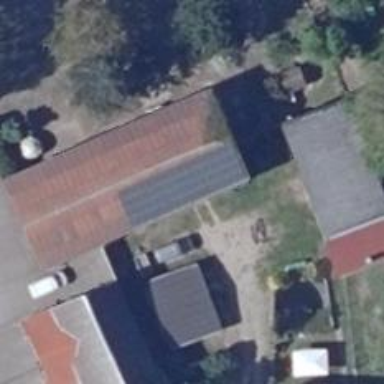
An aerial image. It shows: Small solar photovoltaic panel used as generator to produce electricity.